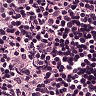
Metastatic tissue present: no